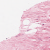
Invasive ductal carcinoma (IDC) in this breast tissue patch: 0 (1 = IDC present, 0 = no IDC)